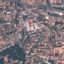
Land use / land cover: Residential